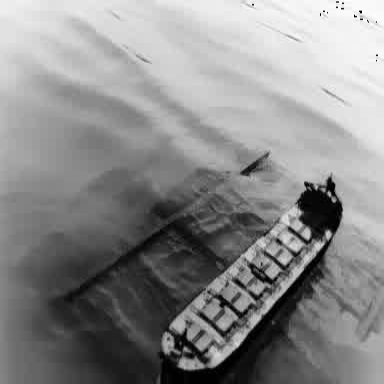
There is a liner in the infrared image.